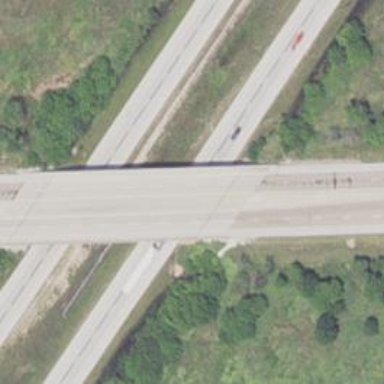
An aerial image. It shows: Primary highway crossing over bridge.